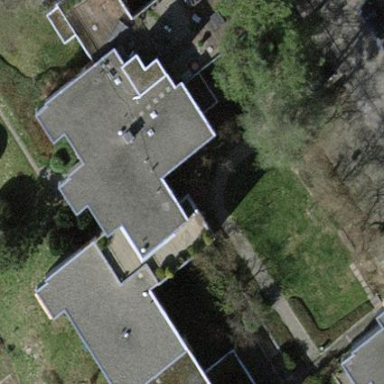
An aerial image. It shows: Close-up view of roof part of building.